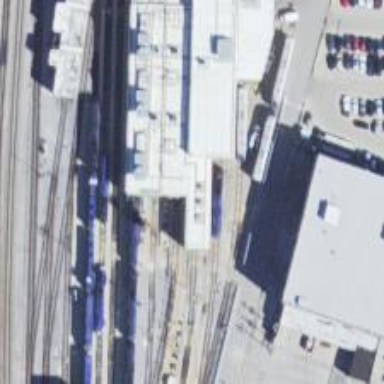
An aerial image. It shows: Railway yard.